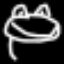
Label: frog